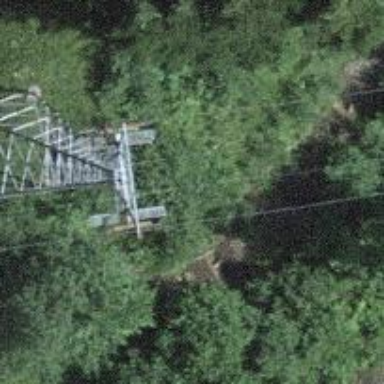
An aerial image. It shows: Pylon for aerialway.